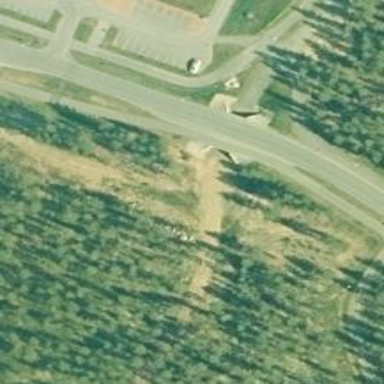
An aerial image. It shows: Footway designated for nordic skiing.